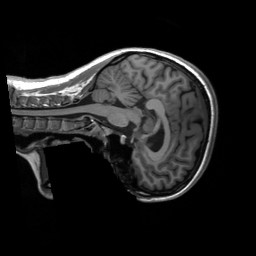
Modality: T1w
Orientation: sagittal
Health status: healthy
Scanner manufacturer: siemens
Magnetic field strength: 3 T
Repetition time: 2.3 s
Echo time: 0.00207 s